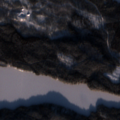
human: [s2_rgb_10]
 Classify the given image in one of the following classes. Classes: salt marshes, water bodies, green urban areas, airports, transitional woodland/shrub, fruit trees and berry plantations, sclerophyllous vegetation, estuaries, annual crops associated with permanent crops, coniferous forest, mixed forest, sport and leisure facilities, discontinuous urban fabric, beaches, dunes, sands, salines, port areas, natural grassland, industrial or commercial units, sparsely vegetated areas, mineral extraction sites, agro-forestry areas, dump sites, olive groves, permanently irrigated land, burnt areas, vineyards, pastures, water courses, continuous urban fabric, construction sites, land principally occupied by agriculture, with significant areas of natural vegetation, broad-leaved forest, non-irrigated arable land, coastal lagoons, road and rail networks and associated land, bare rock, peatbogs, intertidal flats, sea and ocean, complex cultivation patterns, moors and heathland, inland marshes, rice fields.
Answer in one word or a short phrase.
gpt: coniferous forest, mixed forest, water bodies